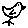
Label: bird